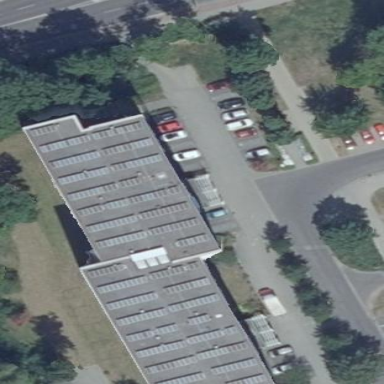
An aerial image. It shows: Apartment building with flat gray roof made of tar paper. The building itself has wheat-colored exterior.